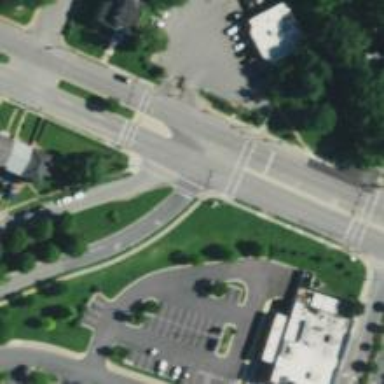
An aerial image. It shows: Asphalt footway with marked crossing lines.